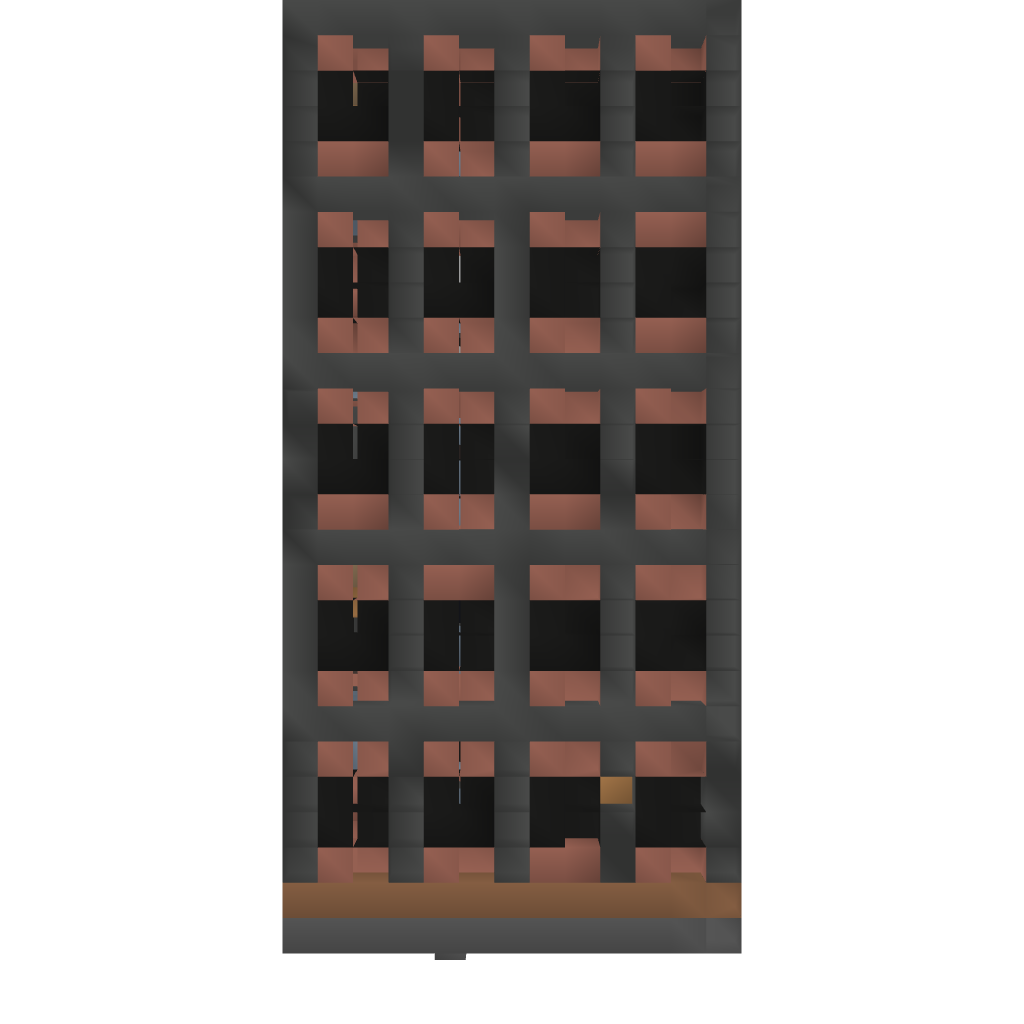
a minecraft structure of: House 5